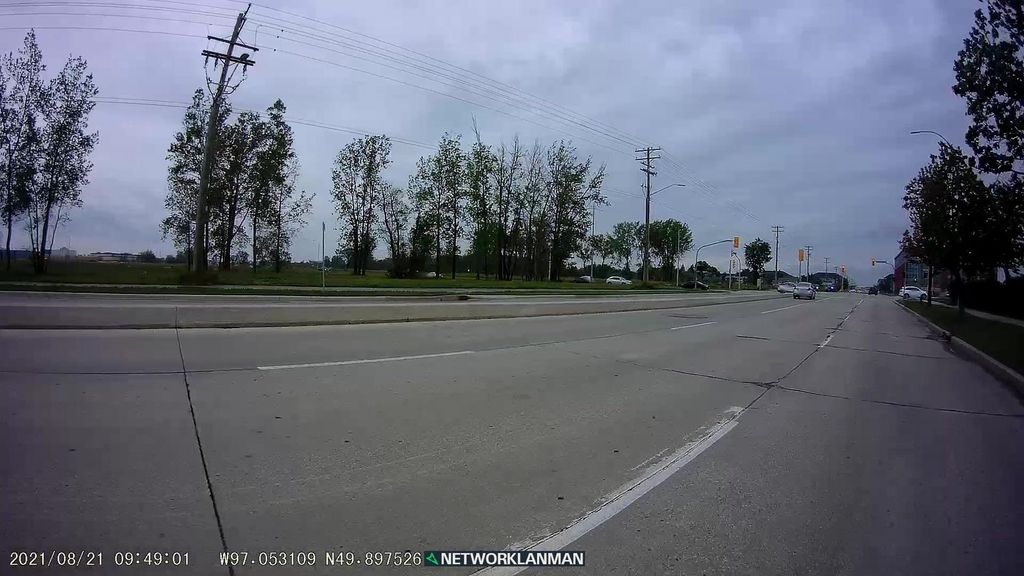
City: winnipeg